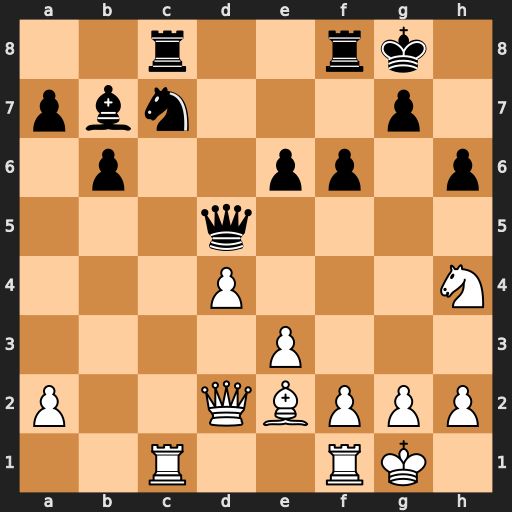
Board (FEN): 2r2rk1/pbn3p1/1p2pp1p/3q4/3P3N/4P3/P2QBPPP/2R2RK1
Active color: w
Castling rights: -
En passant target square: -
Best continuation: Bf3 Qd6 Bxb7